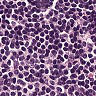
Metastatic tissue present: no